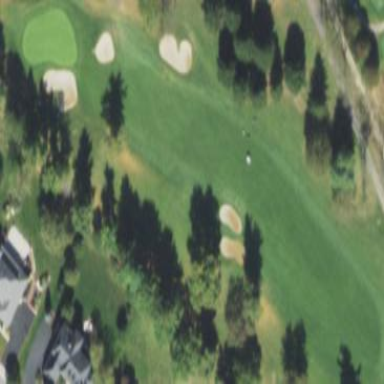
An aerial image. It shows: Golf fairway surrounded by grass.